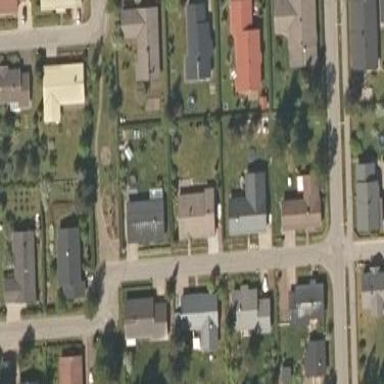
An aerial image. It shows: Residential area.